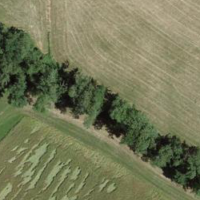
EUNIS habitat code: 24
Species observed at this site:
Ajuga reptans